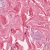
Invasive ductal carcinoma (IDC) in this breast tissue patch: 0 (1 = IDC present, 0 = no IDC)